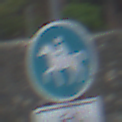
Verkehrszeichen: Reitweg
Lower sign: EinspurigeFahrzeugeFrei1
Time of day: MorningAfternoon
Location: Outdoor (Suburban)
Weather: PartlyCloudy
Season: NotSpecified
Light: Natural